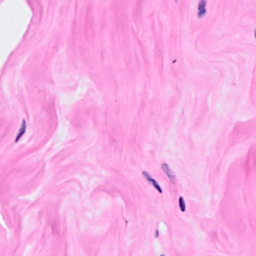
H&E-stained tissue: Breast